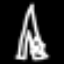
Label: The Eiffel Tower